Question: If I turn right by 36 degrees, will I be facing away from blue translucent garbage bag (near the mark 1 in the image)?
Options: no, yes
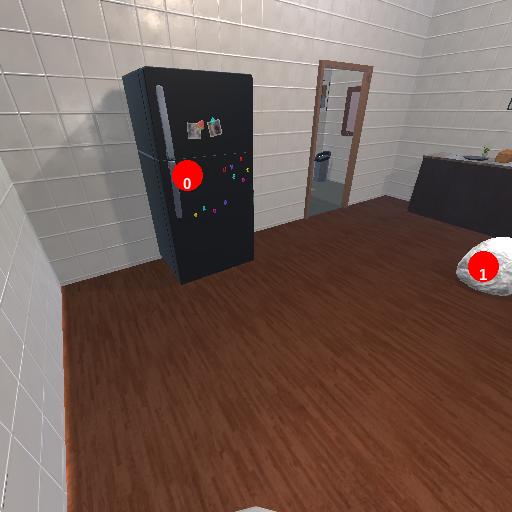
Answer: no